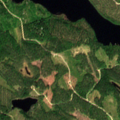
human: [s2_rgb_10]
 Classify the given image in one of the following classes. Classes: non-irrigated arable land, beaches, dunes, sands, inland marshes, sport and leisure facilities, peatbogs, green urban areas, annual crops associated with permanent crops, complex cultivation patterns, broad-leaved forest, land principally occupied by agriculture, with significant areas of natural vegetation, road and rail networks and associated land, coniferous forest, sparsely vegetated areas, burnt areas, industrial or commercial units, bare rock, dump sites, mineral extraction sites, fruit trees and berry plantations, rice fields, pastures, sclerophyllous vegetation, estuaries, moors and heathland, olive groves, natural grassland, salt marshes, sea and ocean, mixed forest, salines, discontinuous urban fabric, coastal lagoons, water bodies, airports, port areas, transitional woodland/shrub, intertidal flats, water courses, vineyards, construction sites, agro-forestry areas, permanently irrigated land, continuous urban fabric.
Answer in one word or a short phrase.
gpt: coniferous forest, transitional woodland/shrub, water bodies